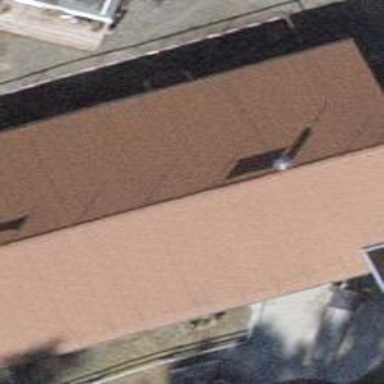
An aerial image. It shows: Events venue with gabled roof.